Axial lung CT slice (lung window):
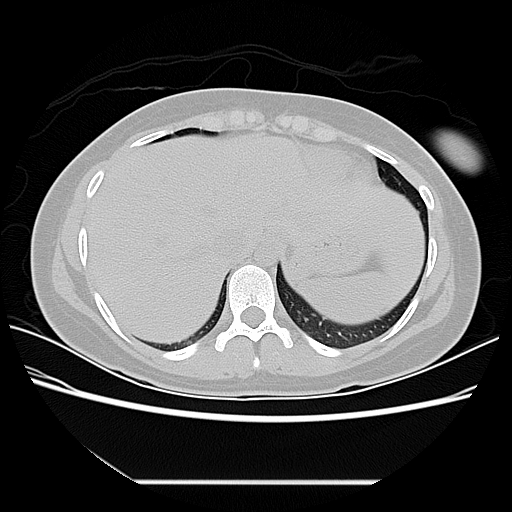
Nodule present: no